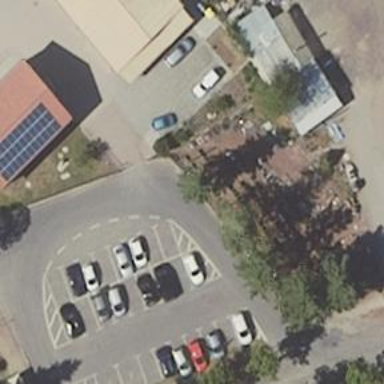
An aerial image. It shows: Parking area with surface.